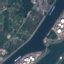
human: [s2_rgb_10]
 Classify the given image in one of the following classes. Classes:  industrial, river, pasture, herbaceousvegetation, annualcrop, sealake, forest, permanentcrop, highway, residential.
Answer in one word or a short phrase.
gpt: River